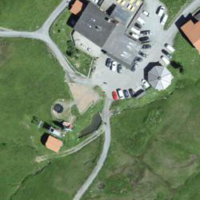
EUNIS habitat code: 26
Species observed at this site:
Oenanthe oenanthe
Fulica atra
Anas platyrhynchos
Troglodytes troglodytes
Anthus spinoletta
Prunella modularis
Aythya fuligula
Turdus torquatus
Lagopus muta
Saxicola rubetra
Mergus merganser
Milvus milvus
Phoenicurus ochruros
Falco tinnunculus
Motacilla alba